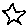
Label: star